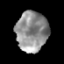
Tissue: prostate
Cell type: T cells
Senescence score: 0.2694
Nuclear area (px): 1255
Mean DAPI intensity: 143.76